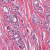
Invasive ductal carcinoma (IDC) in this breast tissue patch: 1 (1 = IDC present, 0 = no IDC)